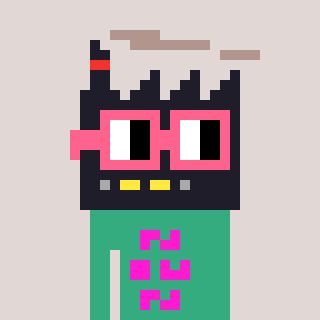
a pixel art character with square pink glasses, a factory-shaped head and a teal-colored body on a warm background